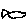
Label: fish